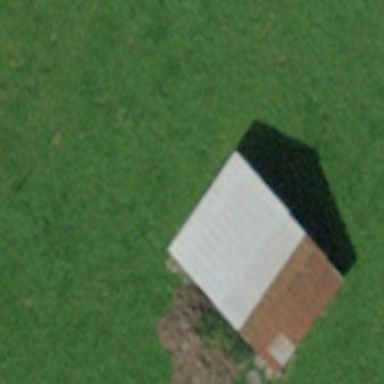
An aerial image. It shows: Barn.